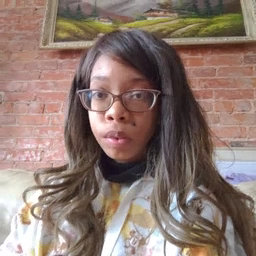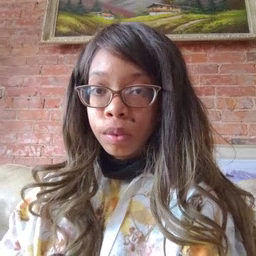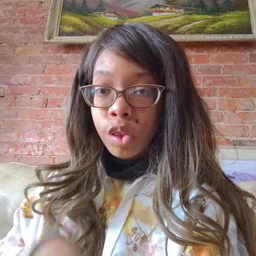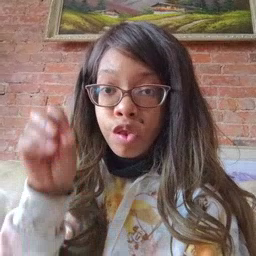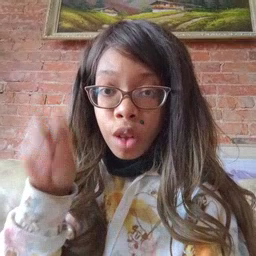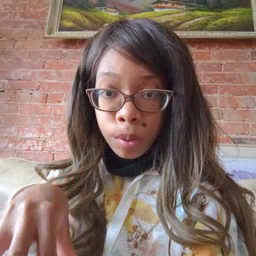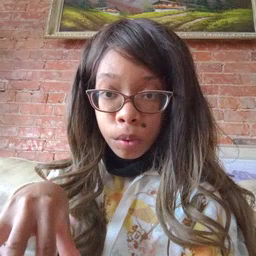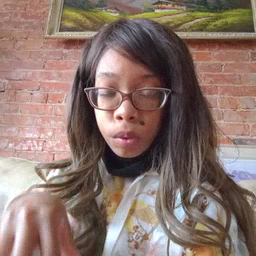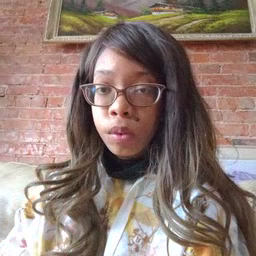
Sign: drop